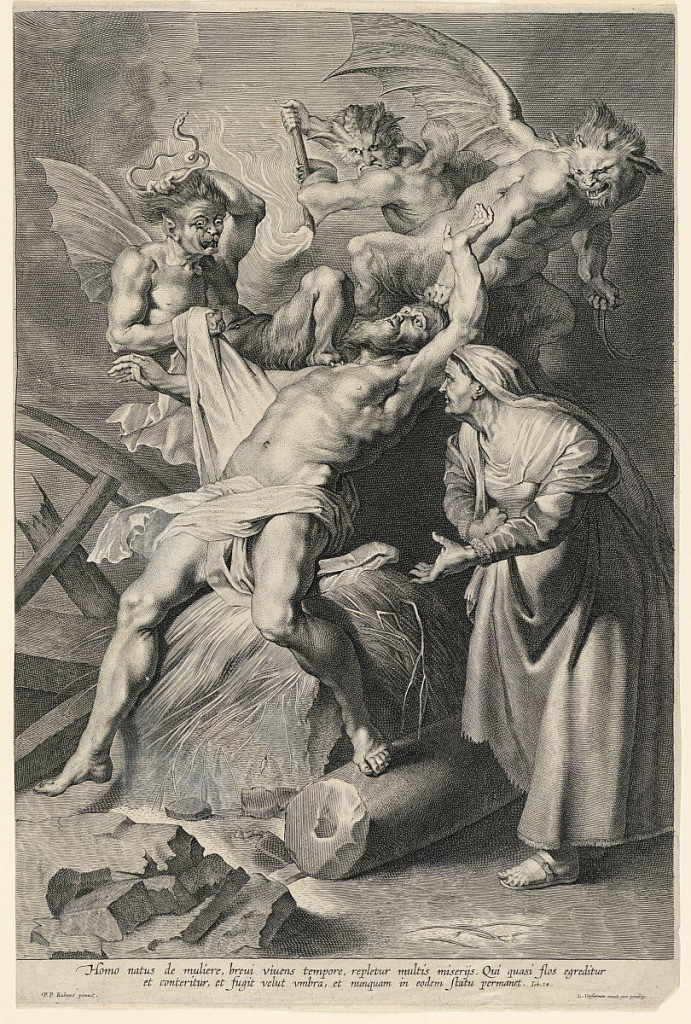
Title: Job Tormented by the Demons and His Wife
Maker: Lucas Vorsterman, Flemish, 1595 - 1675
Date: ca. 1630-1650
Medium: Engraving on paper
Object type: Print
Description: The nude figure of Job appears falling back against a pile of grass and stones. He is being pulled at by three demons, while his wife stands by chastising him.